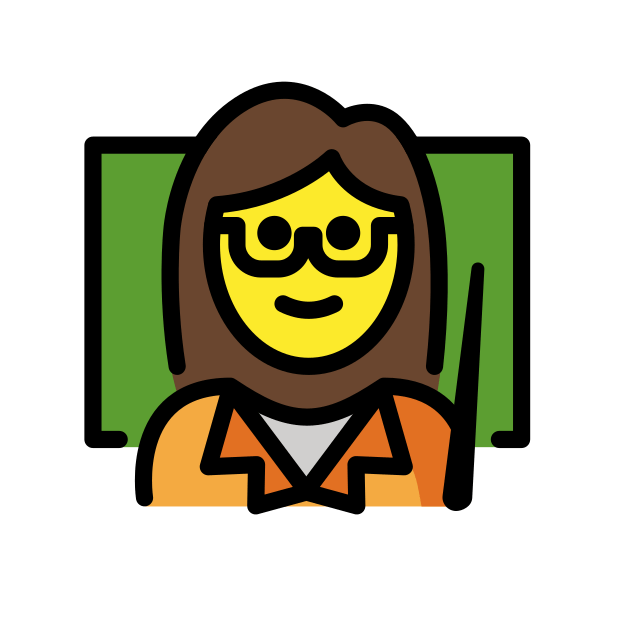
woman teacher